Current action and preconditions to check: trajectory_clear

Your task: For each precondition in the list above, predict whether it will hold at this action.

Consider the current scene as observed from the mobile robot's camera, and analyze the predicted future states of all dynamic agents (e.g., people, animals, vehicles, or any moving entities) within the NEXT SECOND.

IMPORTANT: Only answer "very likely" if you are absolutely certain—based on strong, clear evidence—that a dynamic agent will violate the precondition in the predicted future state. Do NOT answer "very likely" for unlikely, ambiguous, or low-probability risks.

Ask yourself for each precondition: Is there a high probability, with clear and convincing evidence, that the predicted future states of any dynamic agent will interfere with the predicted future state of the currently executing action within the NEXT SECOND, causing that precondition to fail?

Assess the risk level based on these predictions. Use "likely" or "very likely" if motions create a clear risk of interference.

Use "neutral" or "improbable" if agents are nearby but their predicted paths are clearly diverging or non-conflicting.

Failure Risk Categories: "very improbable", "improbable", "neutral", "likely", "very likely"

Answer Format: Output ONLY the probability_of_failure value from these categories: "very improbable", "improbable", "neutral", "likely", "very likely"

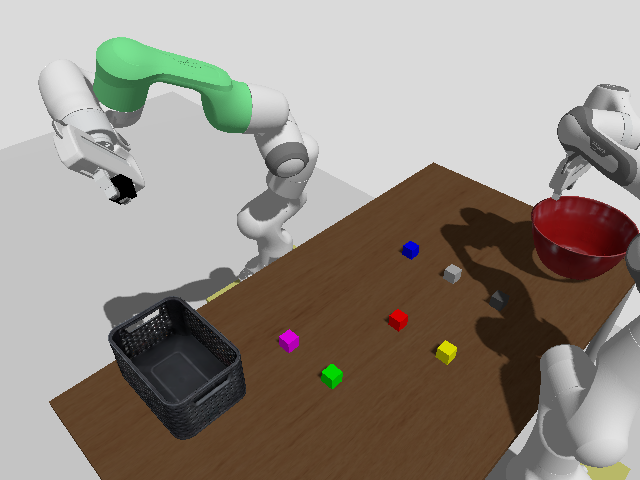

Answer: very improbable